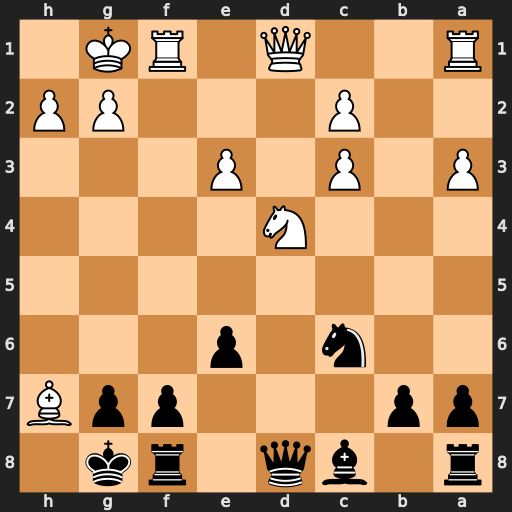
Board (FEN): r1bq1rk1/pp3ppB/2n1p3/8/3N4/P1P1P3/2P3PP/R2Q1RK1
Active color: b
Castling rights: -
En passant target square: -
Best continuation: Kxh7 Qh5+ Kg8 Nxc6 bxc6